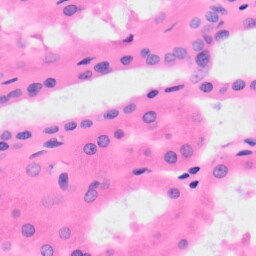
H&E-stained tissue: Kidney